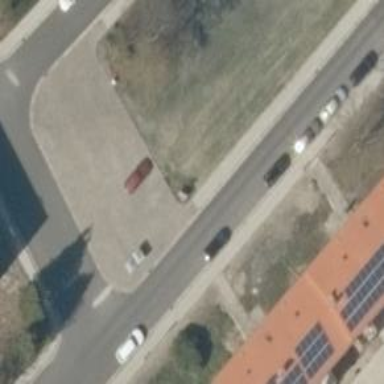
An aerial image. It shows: Residential road with asphalt surface. There are sidewalks on both sides of the road.